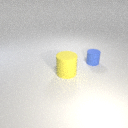
small blue rubber cylinder behind large yellow rubber cylinder